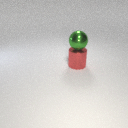
large red metal cylinder below large green metal sphere